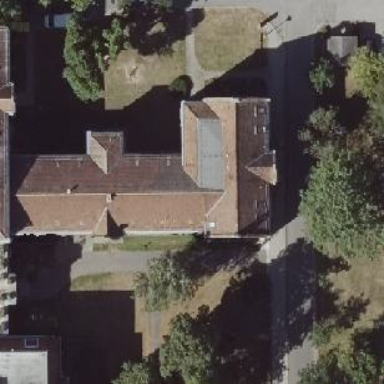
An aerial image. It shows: Hospital building with gabled maroon roof.